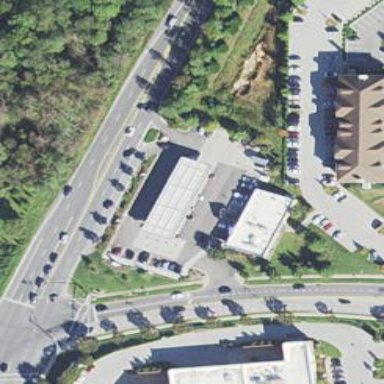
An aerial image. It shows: Street-side parking area.